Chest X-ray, PA view. Patient: 42 years old, sex F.
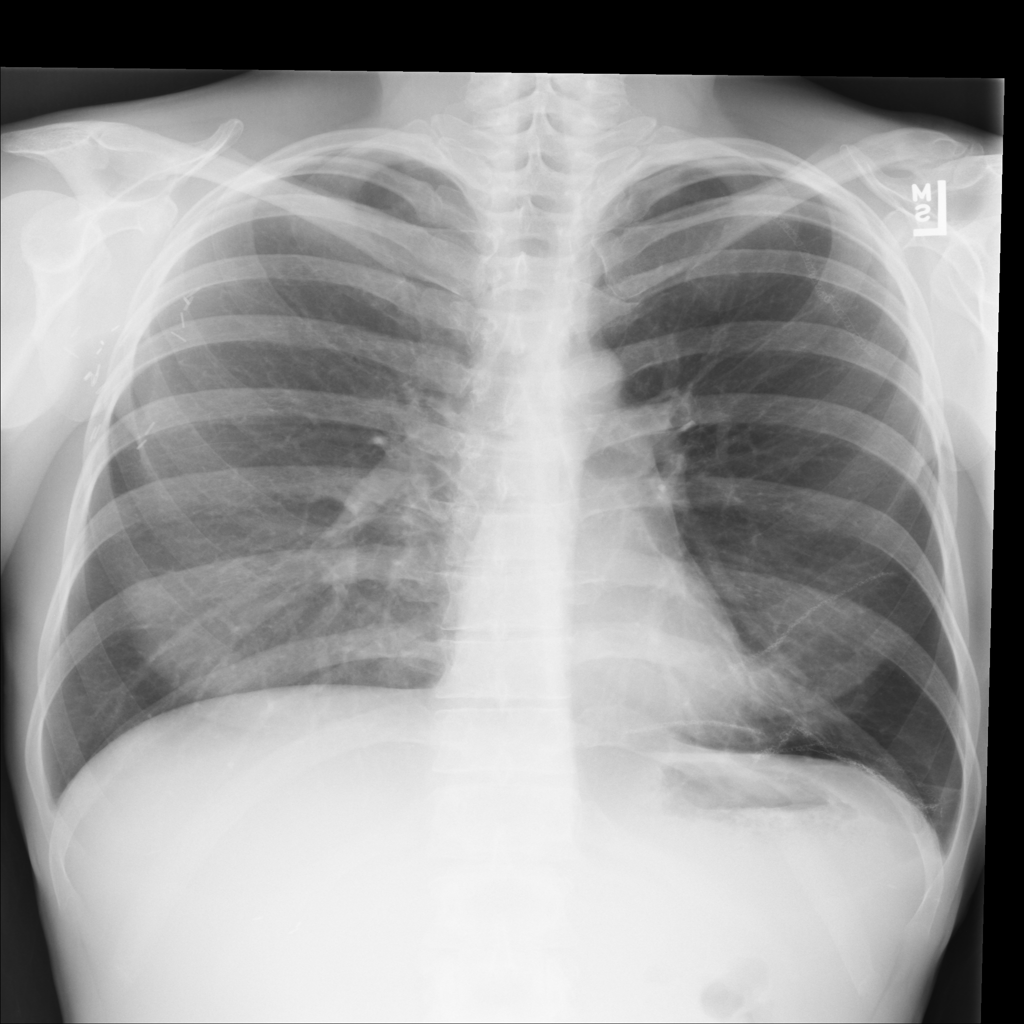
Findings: No Finding